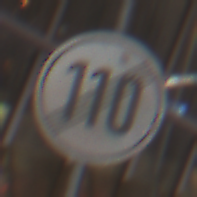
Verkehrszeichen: EndeGeschwindigkeit110
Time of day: NotSpecified
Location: Indoor (Urban)
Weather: NotSpecified
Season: NotSpecified
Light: Artificial